Lunar surface albedo tile
Center latitude: -28.229
Center longitude: 17.351
Resolution (meters per pixel, mean): 164.51
Tile area (km^2): 28027.95
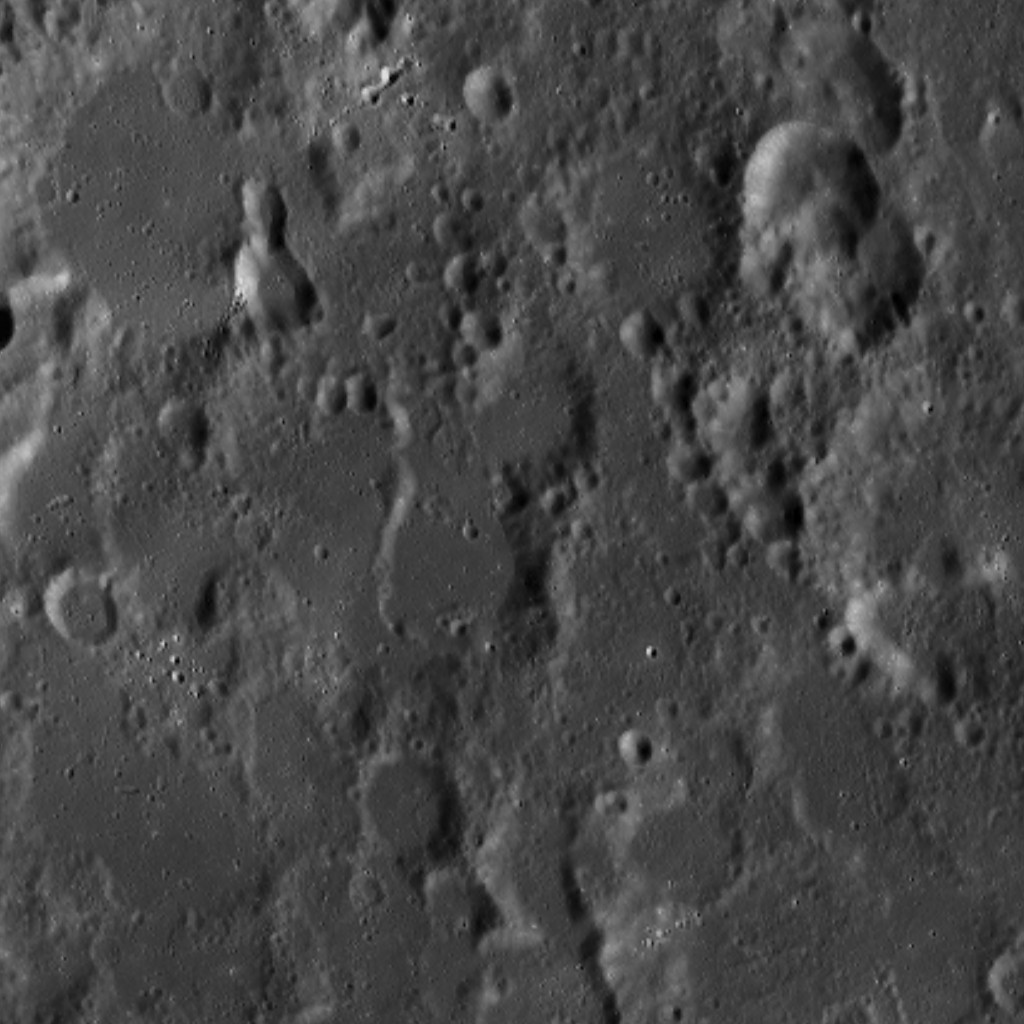